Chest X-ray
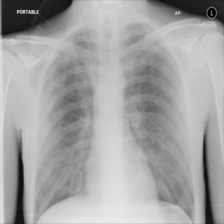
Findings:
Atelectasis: negative
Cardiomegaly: negative
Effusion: negative
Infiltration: negative
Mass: negative
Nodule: negative
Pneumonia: negative
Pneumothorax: negative
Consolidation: negative
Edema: negative
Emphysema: negative
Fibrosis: negative
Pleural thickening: negative
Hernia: negative